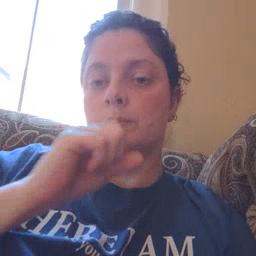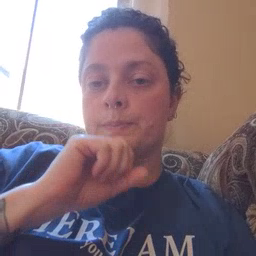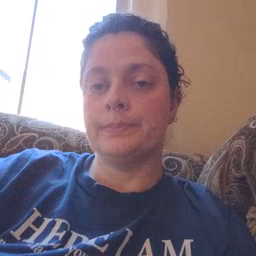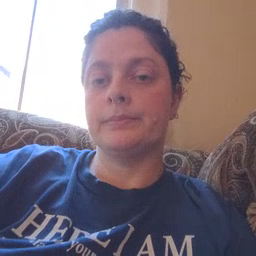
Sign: icecream